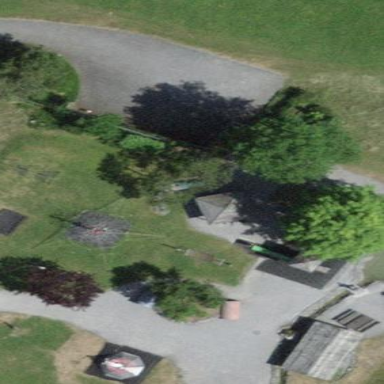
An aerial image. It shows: Playground area for leisure activities on the land.